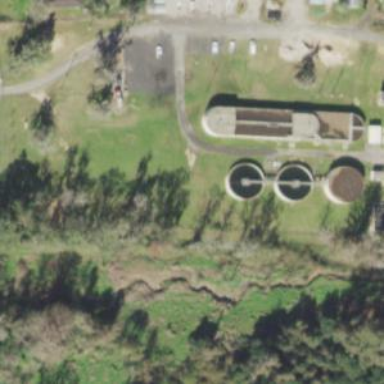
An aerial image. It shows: Wastewater plant.